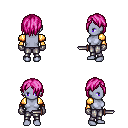
a pixel art fantasy rpg character, female body template, dark elf, purple skin, gold arm armor, metal pants, pink bangs hairstyle, metal gloves, dagger, four views (front, back, left, right), 2x2 character sprite sheet, small pixel art, hard edges, no anti-aliasing